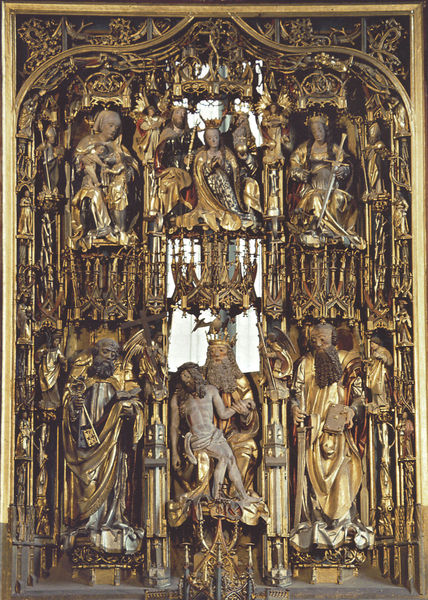
Titel: Niederlana, Pfarrkirche Mariae Himmelfahrt, Hochaltar
Standort: Niederlana, Pfarrkirche Mariae Himmelfahrt (EU - I - Südtirol)
Schlagwörter: flügel, gott, mann, nackt, fenster, holz, licht, männer, schwarz, säulen, bart, tod, tot, kirche, gold, kind, gotik, krone, ranken, baby, figuren, lanze, ornamente, buch, schwert, altar, schnitzerei, statuen, gotisch, christus, jesus, leiden, heilige, schlüssel, posaune, maria, petrus, dornenkrone, geschnitzt, schnitzereien, anna, christi, masswerk, fiale, dreifaltigkeit, retabel, apostel, gottvater, ornement, ornemente, gekrönt, emaria, anna selbdrigg, leien